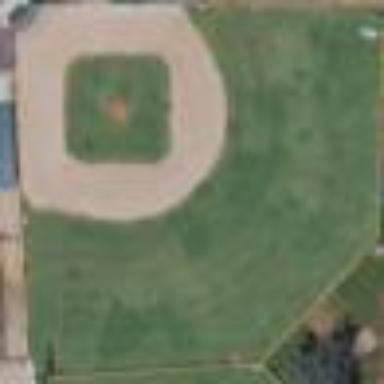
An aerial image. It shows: Baseball pitch for leisure land.